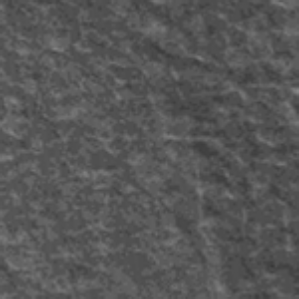
Label: frost